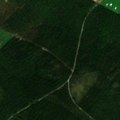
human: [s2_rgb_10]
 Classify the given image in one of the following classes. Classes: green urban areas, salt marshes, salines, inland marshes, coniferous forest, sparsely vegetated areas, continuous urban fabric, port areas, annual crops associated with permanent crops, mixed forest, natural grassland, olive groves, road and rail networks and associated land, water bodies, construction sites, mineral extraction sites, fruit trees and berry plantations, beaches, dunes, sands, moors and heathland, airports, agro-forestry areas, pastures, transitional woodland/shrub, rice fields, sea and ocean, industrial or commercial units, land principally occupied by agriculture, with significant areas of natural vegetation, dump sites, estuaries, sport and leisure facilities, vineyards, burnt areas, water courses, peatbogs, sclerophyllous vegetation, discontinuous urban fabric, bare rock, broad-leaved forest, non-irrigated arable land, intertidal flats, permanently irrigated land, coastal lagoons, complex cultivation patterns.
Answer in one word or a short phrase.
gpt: non-irrigated arable land, coniferous forest, mixed forest